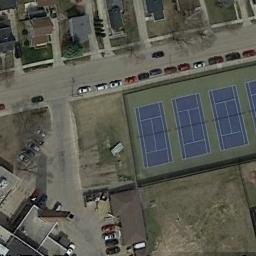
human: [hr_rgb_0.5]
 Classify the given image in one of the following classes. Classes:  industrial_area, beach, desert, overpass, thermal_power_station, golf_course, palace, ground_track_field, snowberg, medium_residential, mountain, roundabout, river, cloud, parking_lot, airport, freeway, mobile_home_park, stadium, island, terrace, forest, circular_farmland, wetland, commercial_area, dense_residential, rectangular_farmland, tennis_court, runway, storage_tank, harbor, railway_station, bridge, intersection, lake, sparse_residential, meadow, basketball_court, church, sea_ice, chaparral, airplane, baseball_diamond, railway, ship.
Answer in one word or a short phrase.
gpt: tennis_court